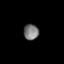
Tissue: prostate
Cell type: T cells
Senescence score: 0.3388
Nuclear area (px): 233
Mean DAPI intensity: 119.361